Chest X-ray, AP view. Patient: 54 years old, sex F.
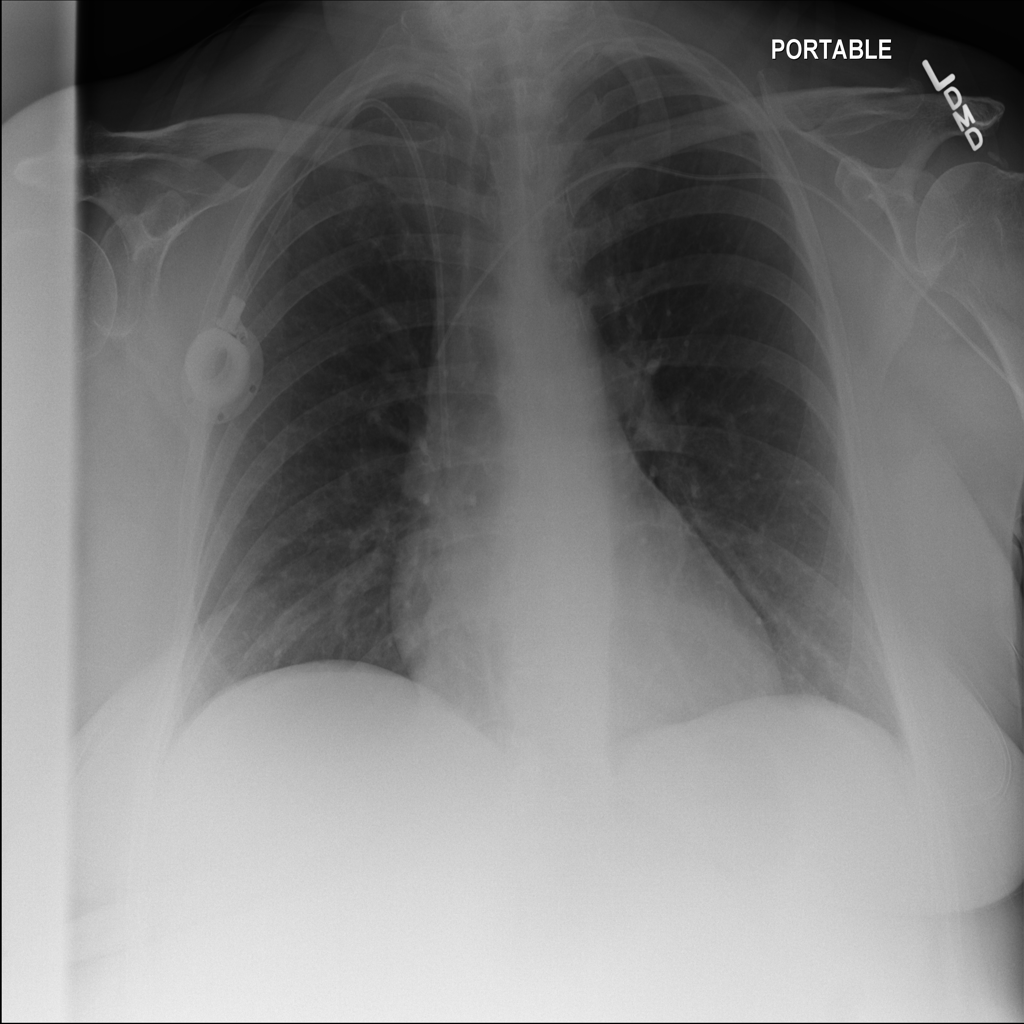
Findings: No Finding